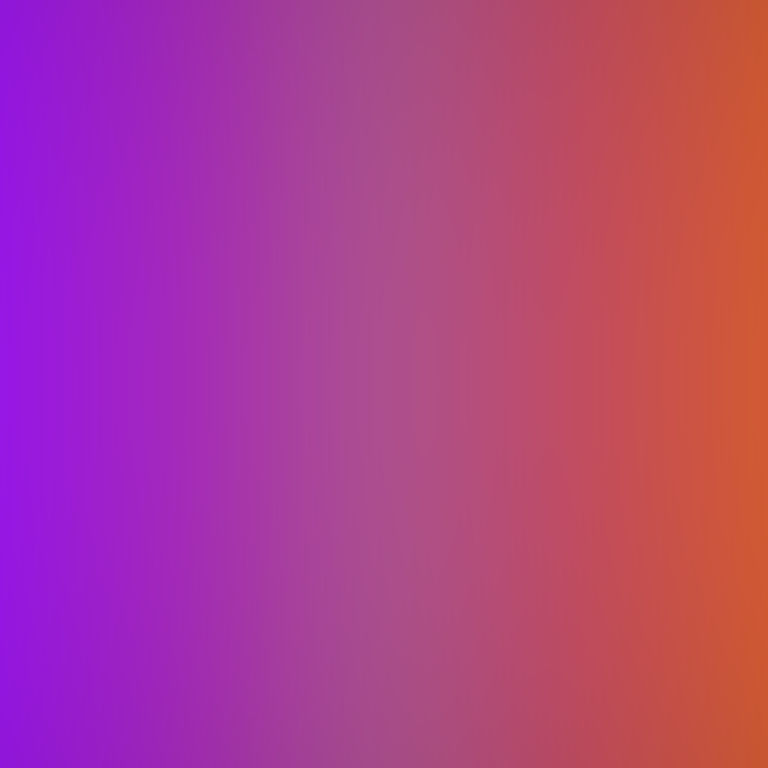
Abstract light effect, smooth gradient from violet to orange, calm atmosphere, soft glow, no room, no furniture, no objects.